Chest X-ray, AP view. Patient: 28 years old, sex M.
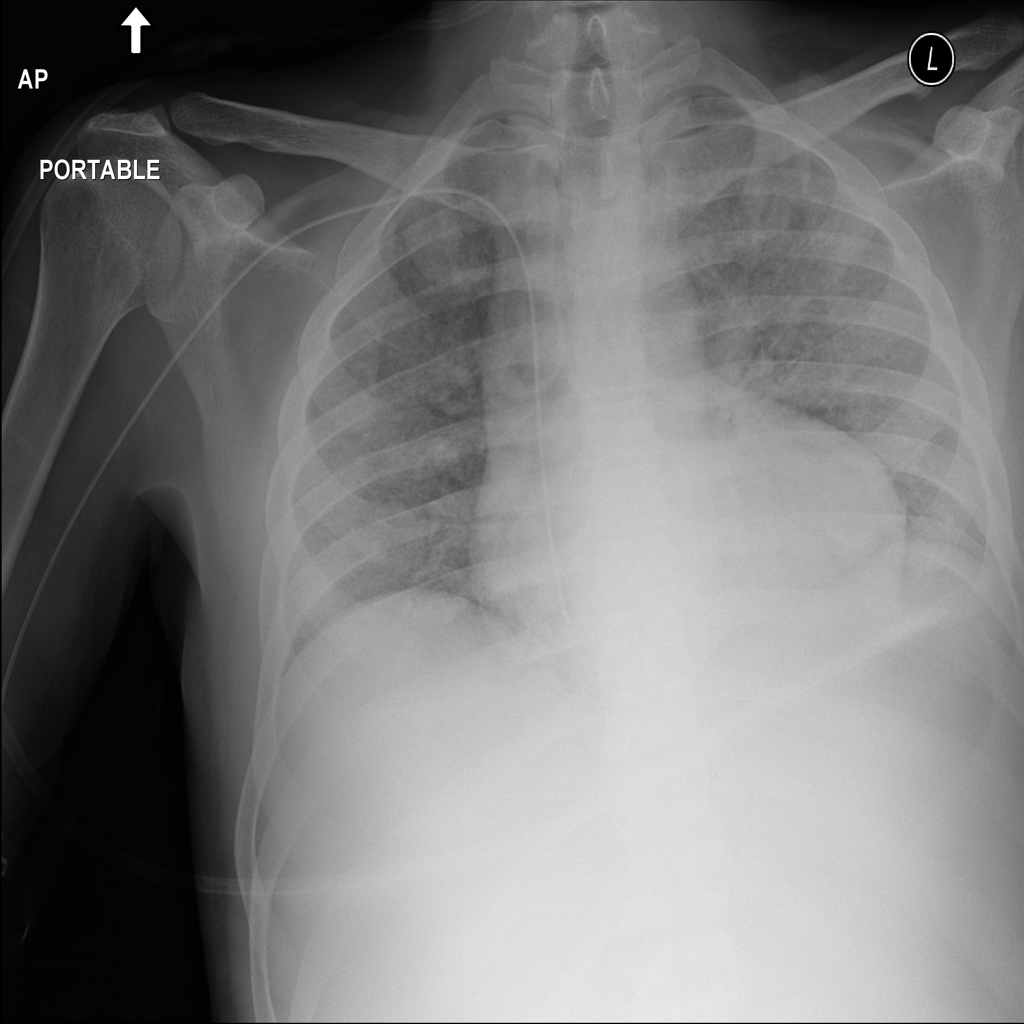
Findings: Infiltration